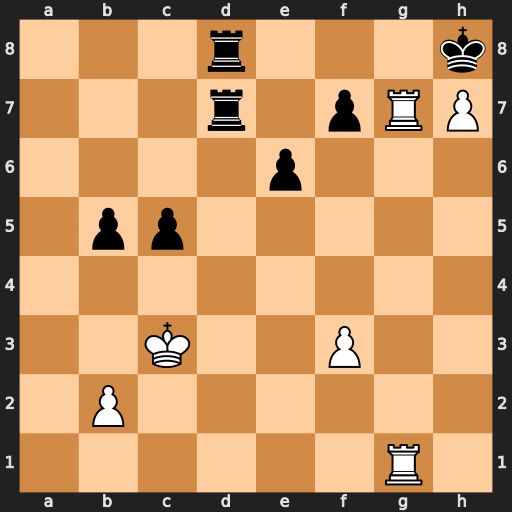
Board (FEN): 3r3k/3r1pRP/4p3/1pp5/8/2K2P2/1P6/6R1
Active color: w
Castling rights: -
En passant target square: -
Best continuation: Rg8+ Kxh7 R8g2 Rd3+ Kc2 Rd2+ Rxd2 Rxd2+ Kxd2